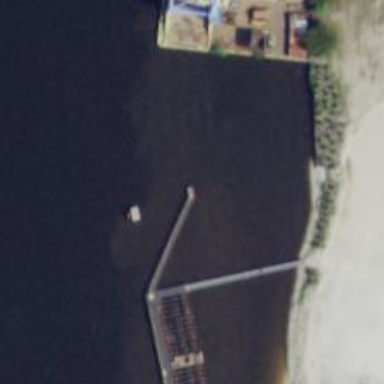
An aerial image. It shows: Man-made pier.